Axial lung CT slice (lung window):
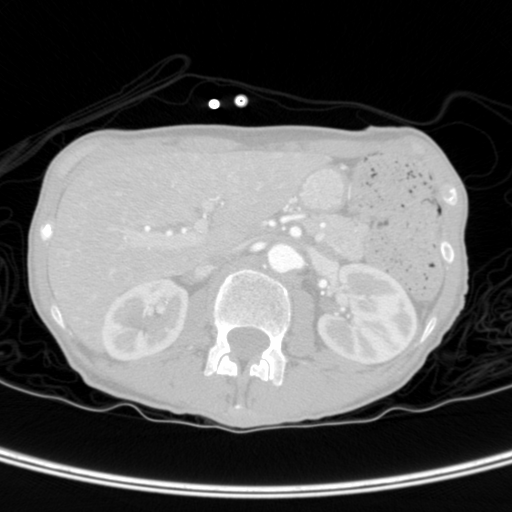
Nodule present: no